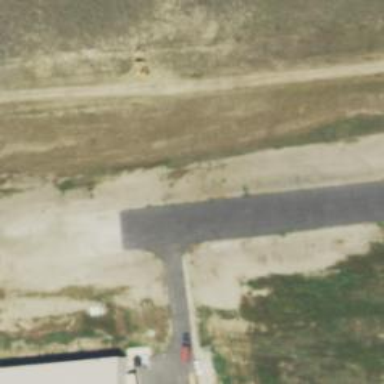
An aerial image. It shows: Runway surface made of asphalt at airport.